Question: I have been trying to get shadow maps to work, but I can;t even get past the depth buffer part of it. I've been looking on the internet for hours now, yadayadayada. Here is my code so far -
Making the FBO and the texture for depth:
'''
GLuint framebuffer;
GLuint depth;
GLuint texture;
glGenFramebuffers(1, &framebuffer);
glBindFramebuffer(GL_FRAMEBUFFER, framebuffer);
glGenTextures(1, &texture);
glBindTexture(GL_TEXTURE_2D, texture);
glTexImage2D(GL_TEXTURE_2D, 0, GL_RGBA8, 1280, 800, 0, GL_RGBA, GL_FLOAT, NULL);
glTexParameteri(GL_TEXTURE_2D, GL_TEXTURE_MAG_FILTER, GL_NEAREST);
glTexParameteri(GL_TEXTURE_2D, GL_TEXTURE_MIN_FILTER, GL_NEAREST);
glTexParameteri(GL_TEXTURE_2D, GL_TEXTURE_WRAP_S, GL_CLAMP_TO_EDGE);
glTexParameteri(GL_TEXTURE_2D, GL_TEXTURE_WRAP_T, GL_CLAMP_TO_EDGE);
glBindTexture(GL_TEXTURE_2D, 0);
glGenTextures(1, &depth);
glBindTexture(GL_TEXTURE_2D, depth);
glTexImage2D(GL_TEXTURE_2D, 0, GL_DEPTH_COMPONENT, 1280, 800, 0, GL_DEPTH_COMPONENT, GL_FLOAT, NULL);
glTexParameteri(GL_TEXTURE_2D, GL_TEXTURE_MAG_FILTER, GL_LINEAR);
glTexParameteri(GL_TEXTURE_2D, GL_TEXTURE_MIN_FILTER, GL_LINEAR);
glTexParameteri(GL_TEXTURE_2D, GL_TEXTURE_WRAP_S, GL_CLAMP_TO_EDGE);
glTexParameteri(GL_TEXTURE_2D, GL_TEXTURE_WRAP_T, GL_CLAMP_TO_EDGE);
glBindTexture(GL_TEXTURE_2D, 0);
glFramebufferTexture2D(GL_FRAMEBUFFER, GL_DEPTH_ATTACHMENT, GL_TEXTURE_2D, depth, 0);
//glFramebufferTexture2D(GL_FRAMEBUFFER, GL_COLOR_ATTACHMENT0, GL_TEXTURE_2D, texture, 0);
glDrawBuffer(GL_NONE);
if (glCheckFramebufferStatus(GL_FRAMEBUFFER) != GL_FRAMEBUFFER_COMPLETE)
std::cout << "There was a problem with making the framebuffer
";
glBindFramebuffer(GL_FRAMEBUFFER, 0);
return framebuffer;
'''
Rendering the 'depth' to a quad for viewing:
'''
glBindFramebuffer(GL_FRAMEBUFFER, FBO);
glClear(GL_COLOR_BUFFER_BIT | GL_DEPTH_BUFFER_BIT);
for (int i = 0; i < objects.size(); i++)
{
objects[i].renderObjectForDepth();
}
glBindFrameBuffer(GL_TEXTURE_2D,0);
glBindTexture2D(GL_TEXTURE_2D, texture)
drawQuad();
'''
And to me, everything looks fine, but It generates images like the picture attached. I've been ripping out my hair for days now, and any help would be appreciated.
EDIT: It was because I was rendering a blank texture, IE the texture color that never got written to. After drawing the depth texture and writing the color texture, it works fine. But how do I do it without a color texture?

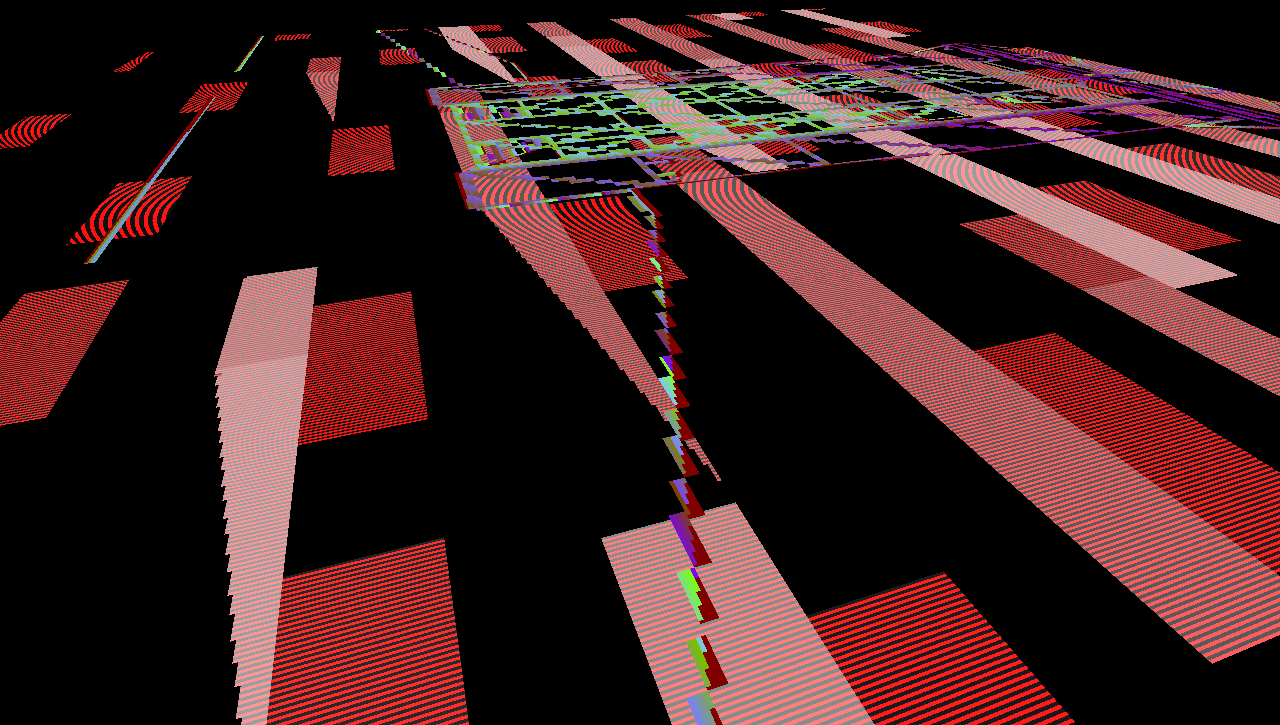
Answer: Check that the following two states are set when rendering to your depth-only FBO:
'''
glDrawBuffer(GL_NONE);
glReadBuffer(GL_NONE);
'''